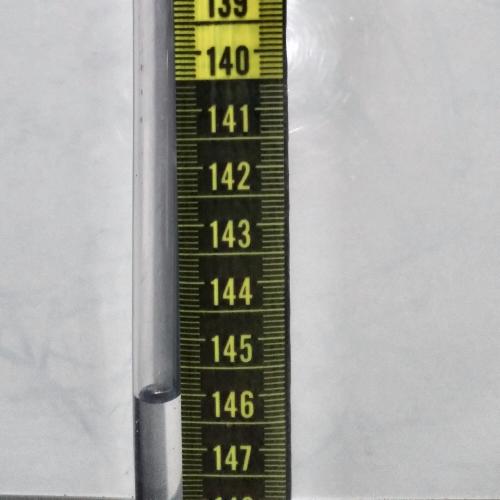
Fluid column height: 146.0 cm